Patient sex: M
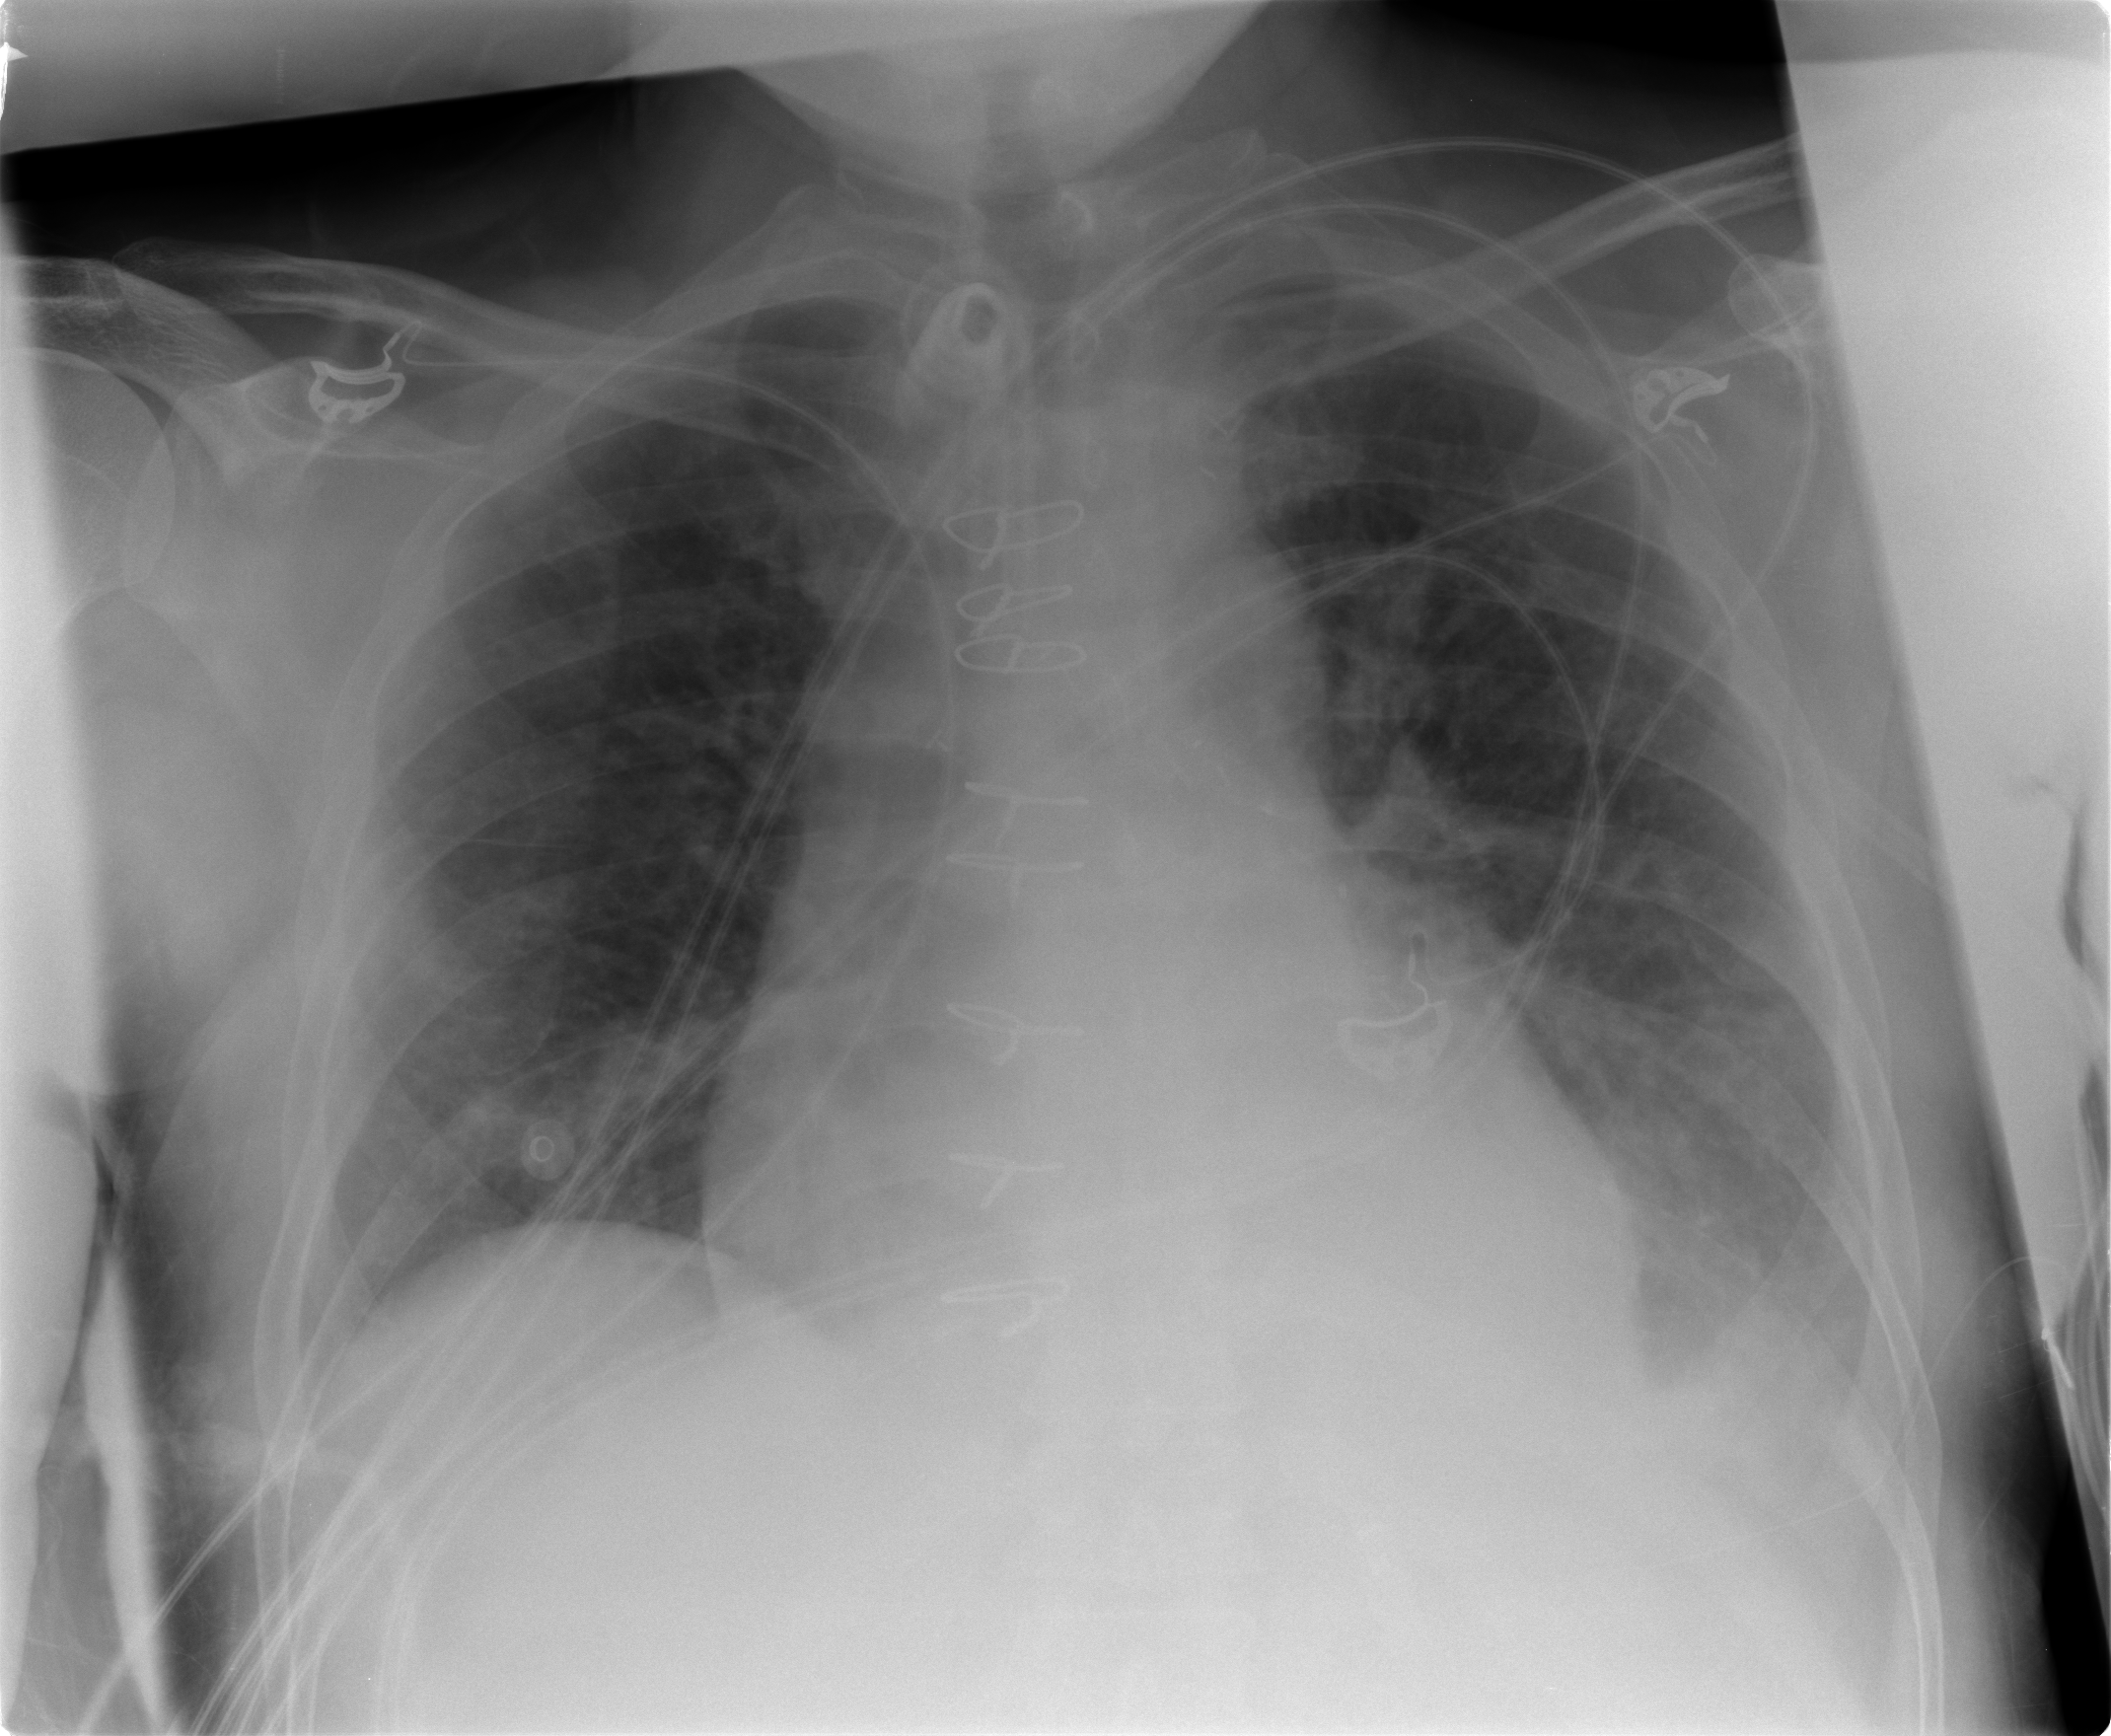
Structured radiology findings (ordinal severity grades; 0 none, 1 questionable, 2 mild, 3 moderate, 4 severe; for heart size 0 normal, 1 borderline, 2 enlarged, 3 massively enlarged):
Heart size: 2
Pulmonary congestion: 2
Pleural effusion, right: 1
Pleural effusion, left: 2
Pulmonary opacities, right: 1
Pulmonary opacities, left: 2
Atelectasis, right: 1
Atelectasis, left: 2